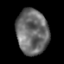
Tissue: lung
Cell type: Others
Senescence score: 0.1711
Nuclear area (px): 1403
Mean DAPI intensity: 107.909